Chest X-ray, AP view. Patient: 52 years old, sex M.
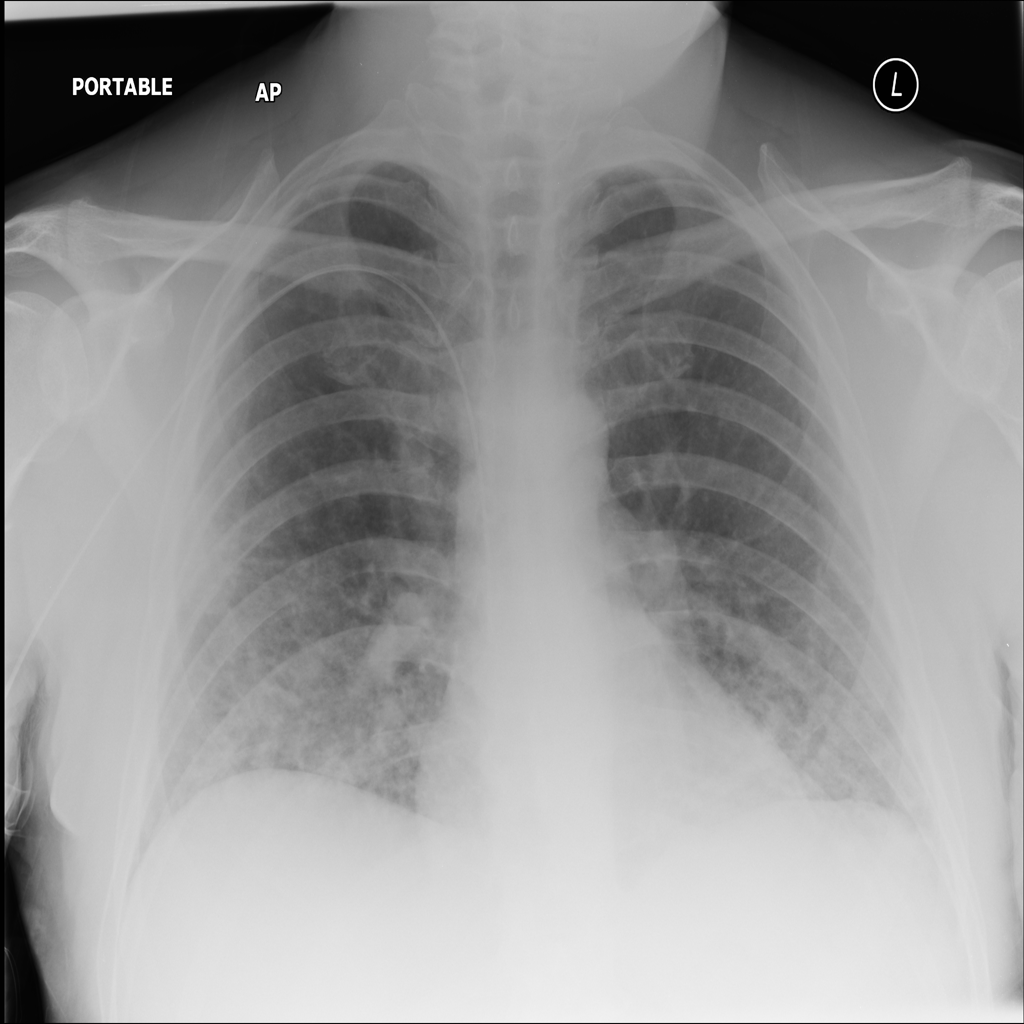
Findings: Nodule